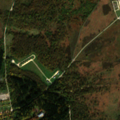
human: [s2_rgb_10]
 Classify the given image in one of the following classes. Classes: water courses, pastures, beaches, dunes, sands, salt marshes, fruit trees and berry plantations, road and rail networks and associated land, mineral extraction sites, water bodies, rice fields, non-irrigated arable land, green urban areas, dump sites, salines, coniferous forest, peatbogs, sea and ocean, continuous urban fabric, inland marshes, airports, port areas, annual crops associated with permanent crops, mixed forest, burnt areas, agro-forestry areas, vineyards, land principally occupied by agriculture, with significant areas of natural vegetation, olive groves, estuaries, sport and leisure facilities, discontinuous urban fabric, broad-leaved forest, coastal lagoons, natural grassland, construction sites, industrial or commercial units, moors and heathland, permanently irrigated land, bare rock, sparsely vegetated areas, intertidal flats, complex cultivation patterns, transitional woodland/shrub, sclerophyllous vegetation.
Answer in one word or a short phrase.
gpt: industrial or commercial units, broad-leaved forest, coniferous forest, moors and heathland, transitional woodland/shrub